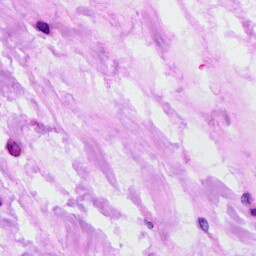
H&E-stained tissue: Ovarian